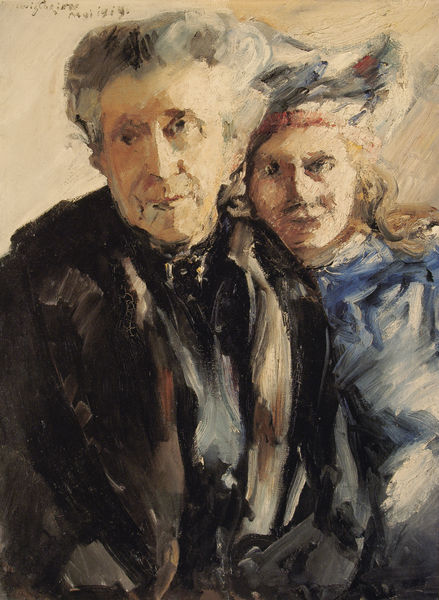
Titel: Großmutter und Enkelin
Künstler: Lovis Corinth
Standort: Hannover
Institution: Niedersächsisches Landesmuseum Hannover
Schlagwörter: blau, dunkel, gemälde, mann, schatten, weiß, frauen, gelb, impressionismus, menschen, mädchen, ocker, sitzen, braun, degas, frau, frisur, grau, haar, hell, hintergrund, hut, kleid, licht, mund, nase, schwarz, blick, dame, rot, schal, beige, haube, malerei, alt, blond, hemd, jacke, jung, kappe, mütze, alte, augen, blicke, gesicht, kragen, bildnis, herr, portrait, porträt, signatur, öl, haare, mantel, familie, paar, personen, tochter, vater, kontrast, locken, schräg, traurig, dutt, schrift, zwei, duktus, münder, nasen, ernst, datum, halstuch, angelehnt, junge frau, oberkörper, impression, doppelporträt, alter, ehepaar, verschwommen, verwischt, oma, schief, grossmutter, mann frau, beide, grauhaarig, graues haar, wieß, protestantisch, wehmut, enkelin, zu schön, so eine verwandtschaft gibts nicht, nicht machbar